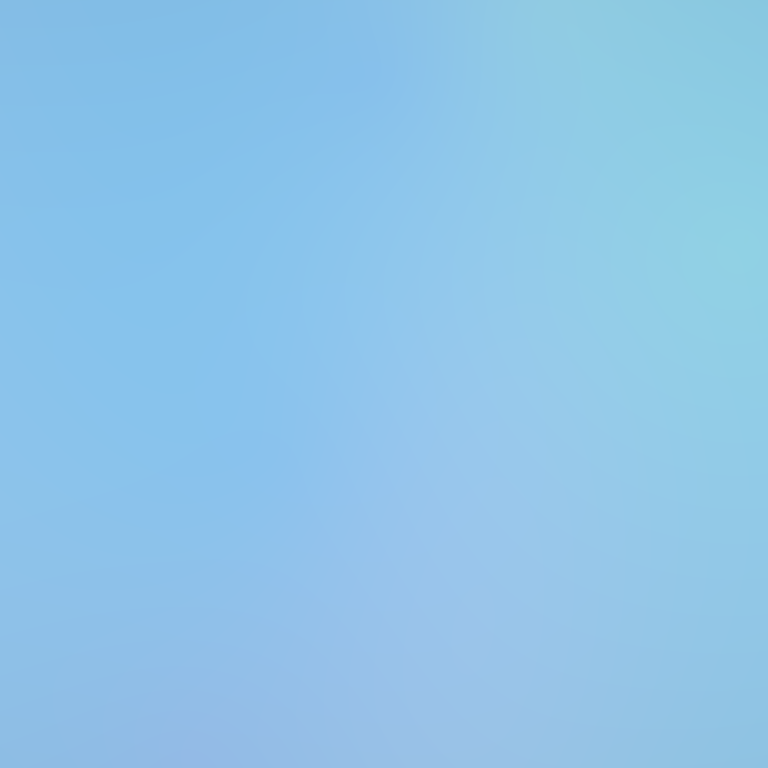
Abstract light effect, smooth gradient from soft blue to light cyan, calm atmosphere, diffuse light, no room, no furniture, no objects.